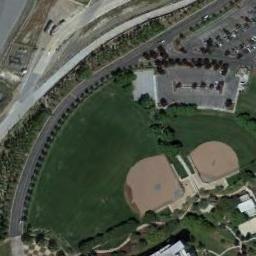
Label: baseball_diamond